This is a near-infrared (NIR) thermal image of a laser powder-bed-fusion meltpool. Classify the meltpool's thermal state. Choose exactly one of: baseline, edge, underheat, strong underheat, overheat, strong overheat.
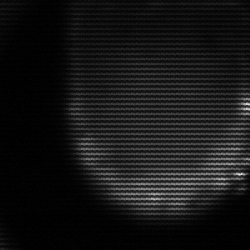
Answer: edge